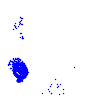
Particle: electron